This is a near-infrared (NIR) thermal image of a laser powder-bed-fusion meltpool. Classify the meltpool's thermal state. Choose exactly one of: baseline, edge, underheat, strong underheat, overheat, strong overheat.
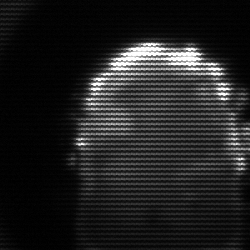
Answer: baseline